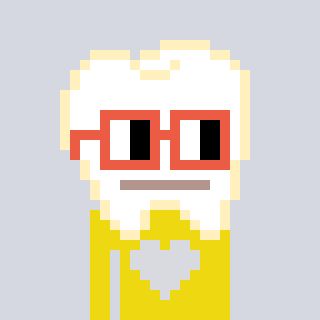
a pixel art character with square orange glasses, a tooth-shaped head and a yellow-colored body on a cool background